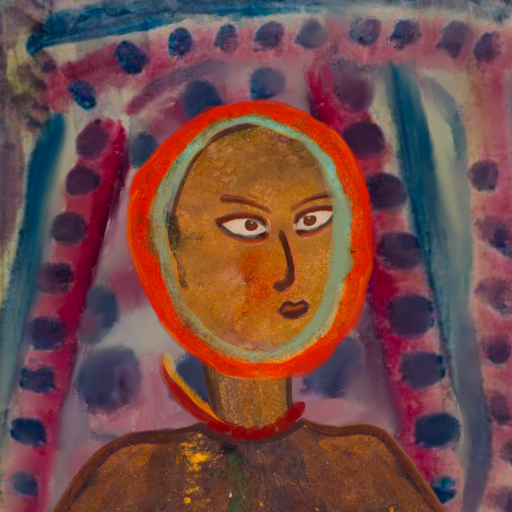
Background: HillGirl, Head And Neck Side: Pipe, Face Side: Roy_Bahadur, Bust: Comrade, Hair Side: Sisters, Head Accessory: Blank, Second Necklace: Blank, Necklace: Pipe, Baby: Blank